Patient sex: M
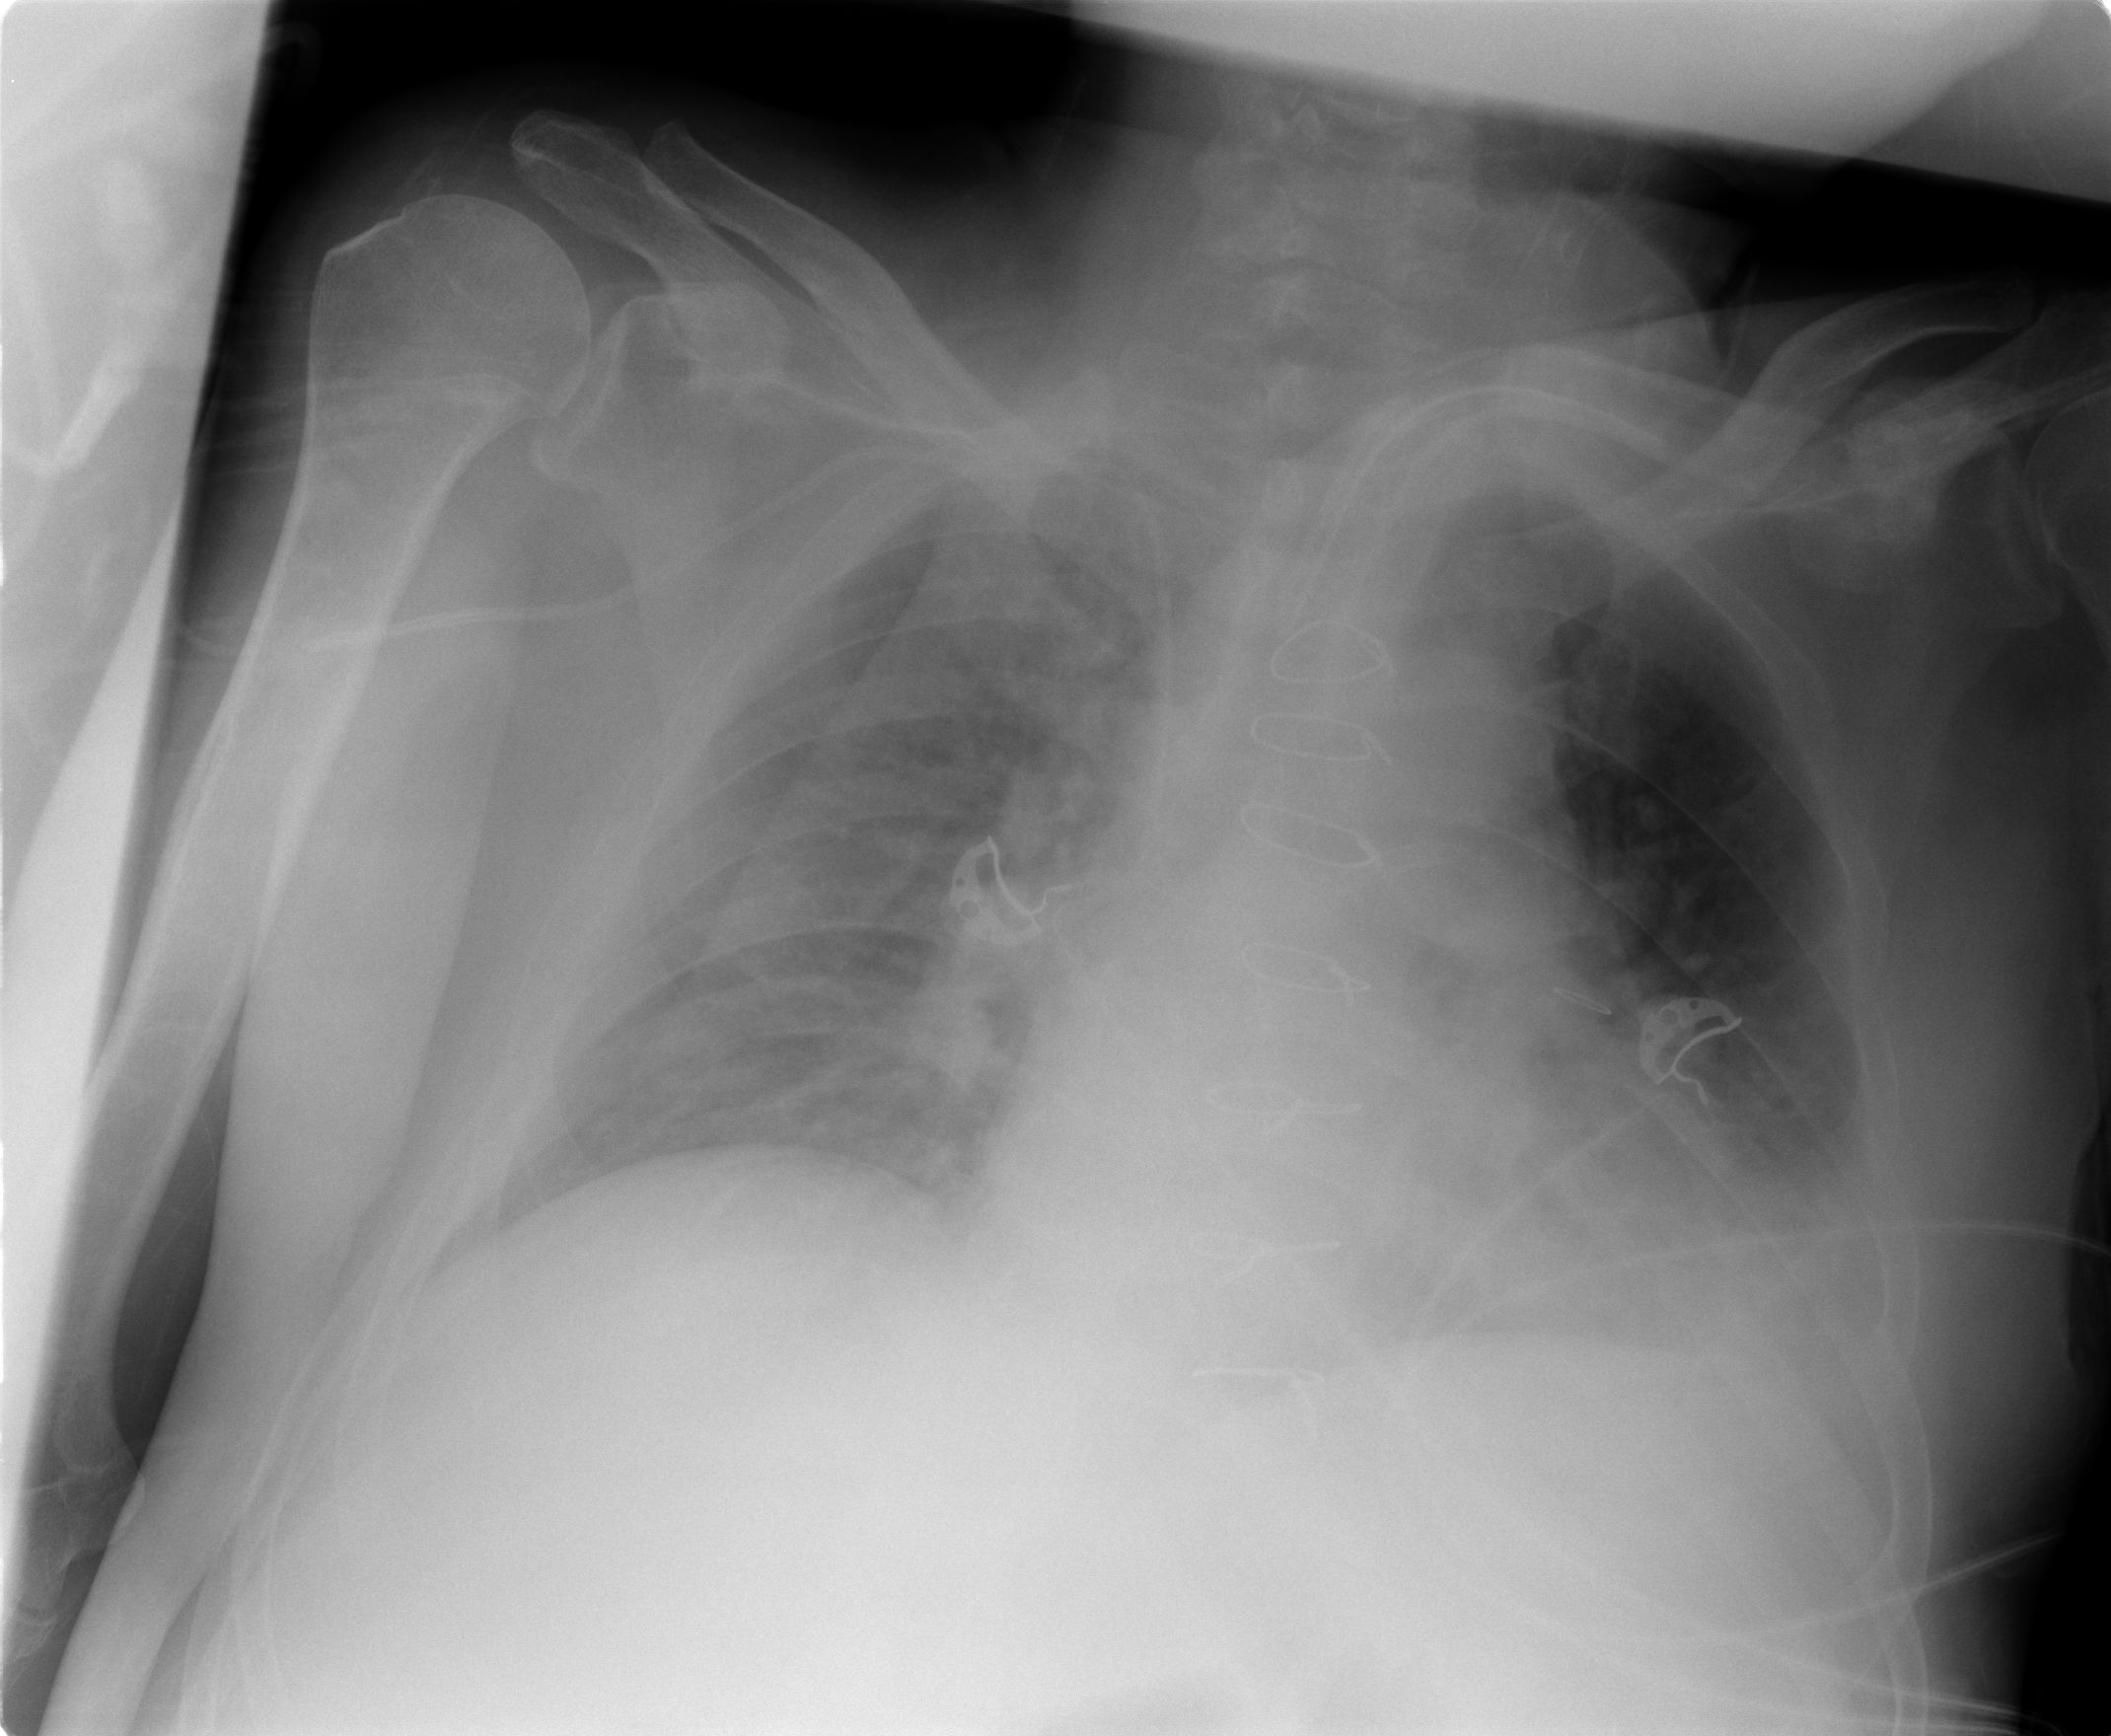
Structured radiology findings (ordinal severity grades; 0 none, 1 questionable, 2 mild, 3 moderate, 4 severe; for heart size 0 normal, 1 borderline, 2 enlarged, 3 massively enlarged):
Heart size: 2
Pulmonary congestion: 3
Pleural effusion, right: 3
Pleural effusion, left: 2
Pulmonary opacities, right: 3
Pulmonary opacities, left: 2
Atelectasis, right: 2
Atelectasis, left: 2